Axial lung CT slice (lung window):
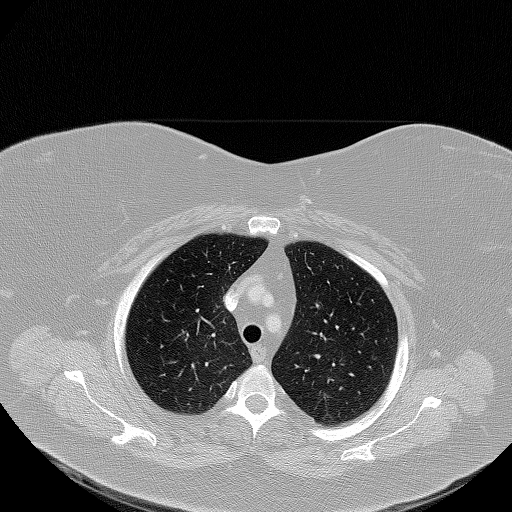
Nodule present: no